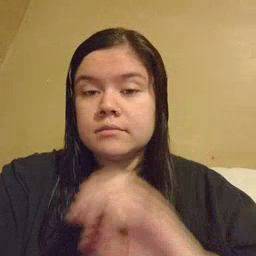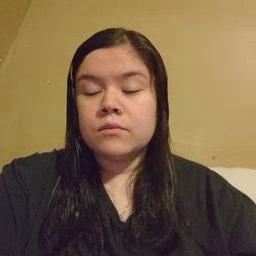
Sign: awake